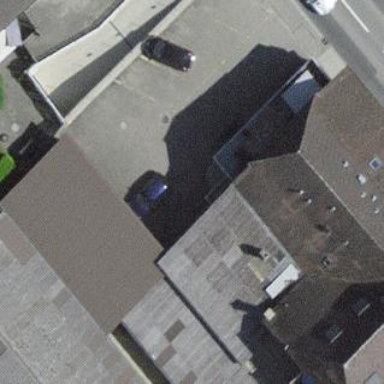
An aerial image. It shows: Garage building.